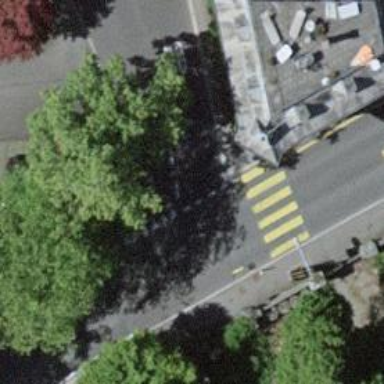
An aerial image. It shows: Kerb barrier.